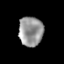
Tissue: prostate
Cell type: Epithelial cells
Senescence score: 0.345
Nuclear area (px): 699
Mean DAPI intensity: 151.217